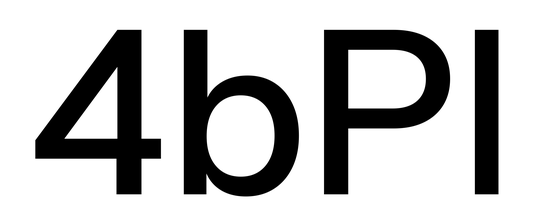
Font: InstrumentSans_Medium